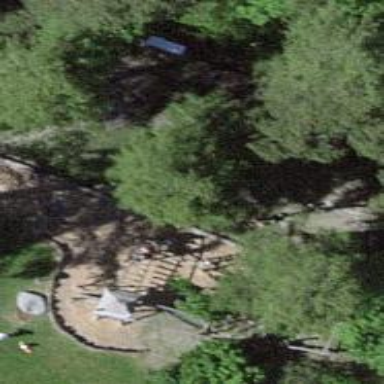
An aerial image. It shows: Playground area for leisure land.